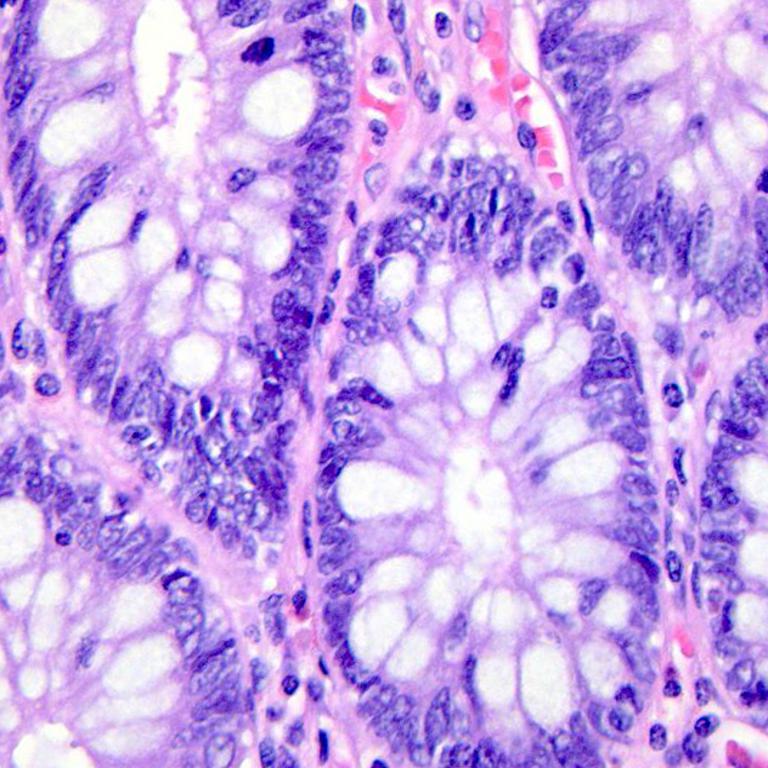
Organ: colon
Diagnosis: benign